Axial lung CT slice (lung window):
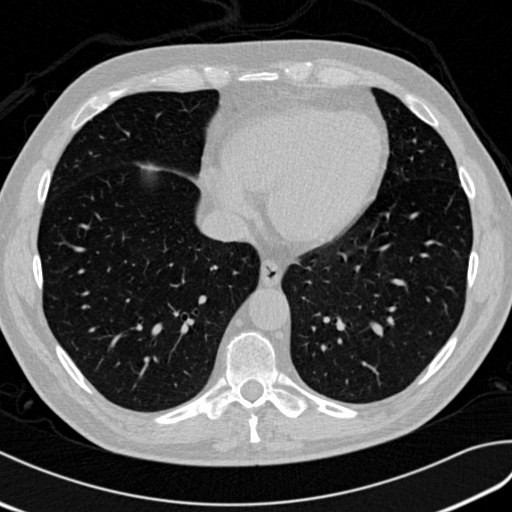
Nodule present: no